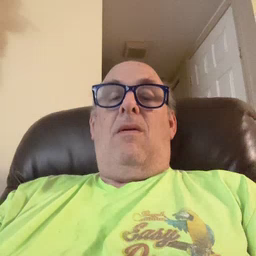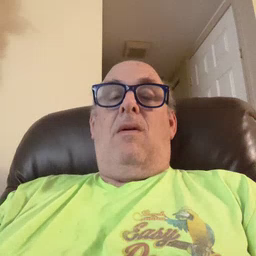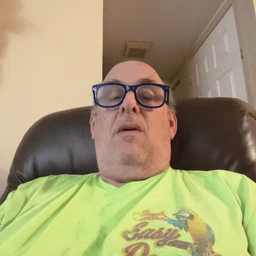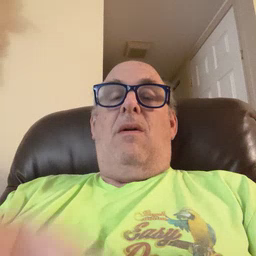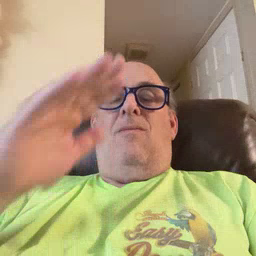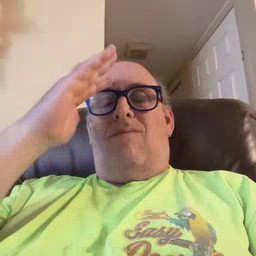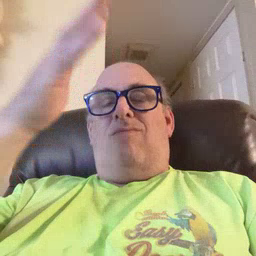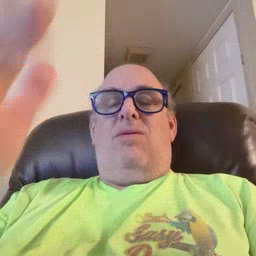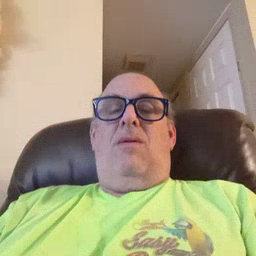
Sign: pretend